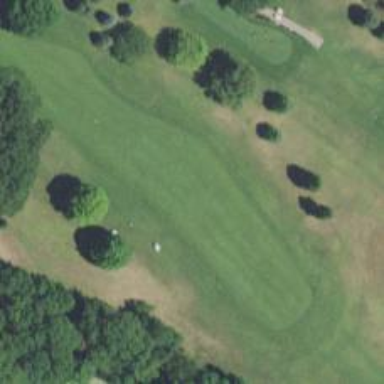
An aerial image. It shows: Golf hole.